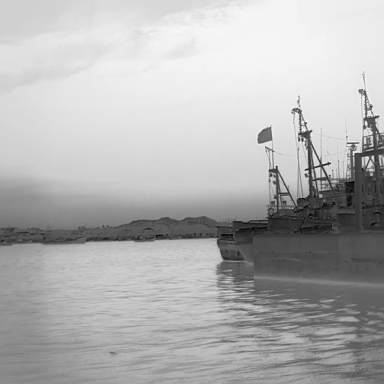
There is a bulk_carrier in the infrared image.